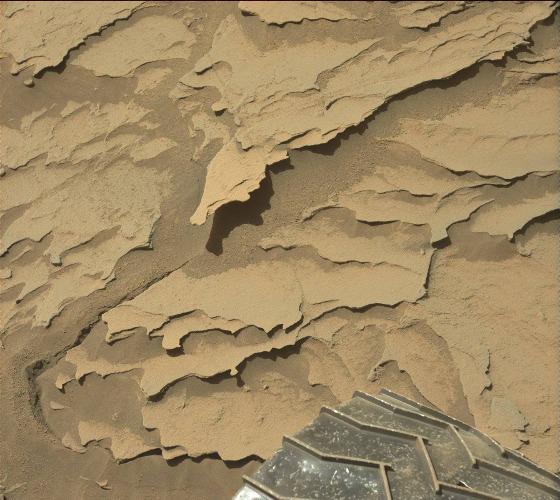
Terrain classes present: Bedrock, Gravel / Sand / Soil, Shadow, Sky / Distant Mountains